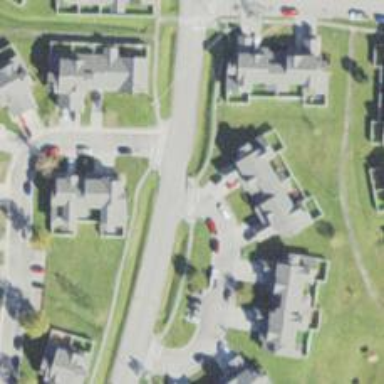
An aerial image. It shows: Uncontrolled crossing along footway.